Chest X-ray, AP view. Patient: 58 years old, sex M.
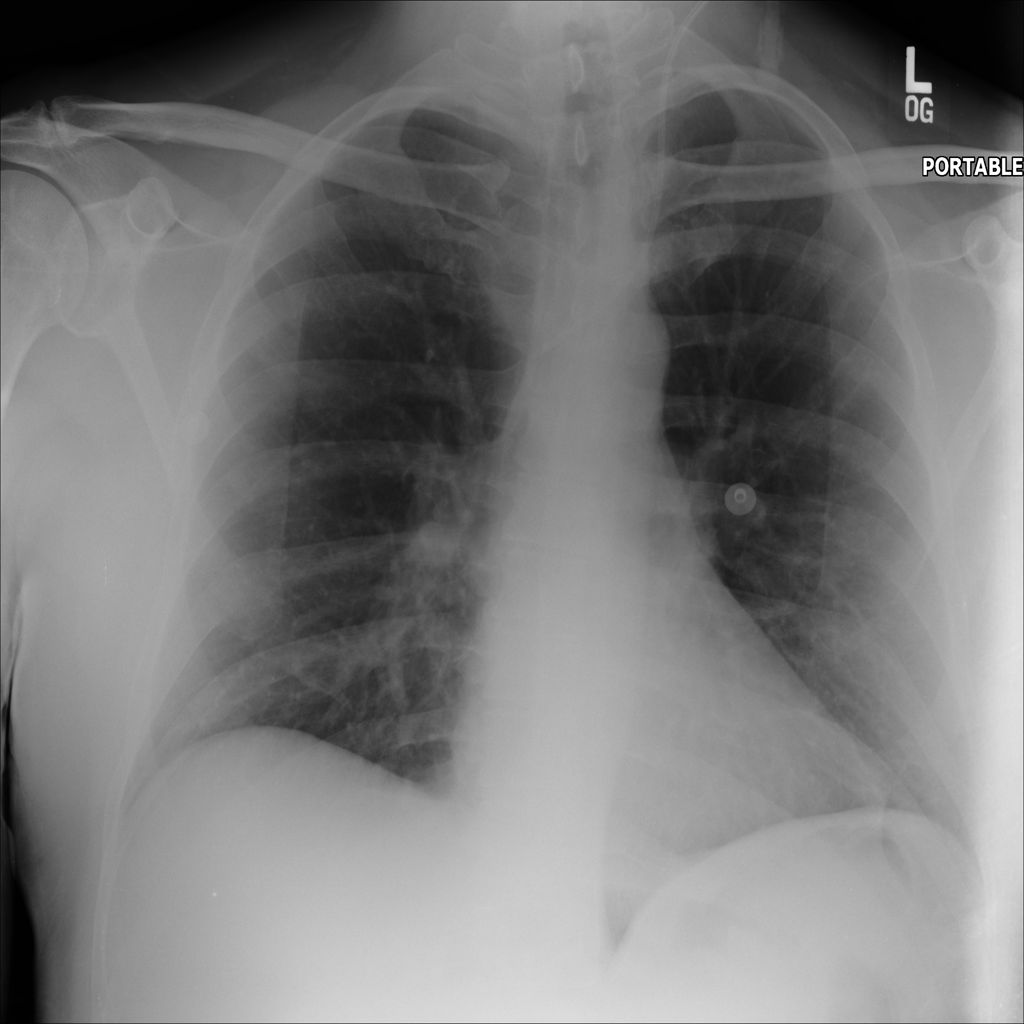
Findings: No Finding